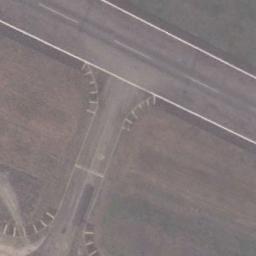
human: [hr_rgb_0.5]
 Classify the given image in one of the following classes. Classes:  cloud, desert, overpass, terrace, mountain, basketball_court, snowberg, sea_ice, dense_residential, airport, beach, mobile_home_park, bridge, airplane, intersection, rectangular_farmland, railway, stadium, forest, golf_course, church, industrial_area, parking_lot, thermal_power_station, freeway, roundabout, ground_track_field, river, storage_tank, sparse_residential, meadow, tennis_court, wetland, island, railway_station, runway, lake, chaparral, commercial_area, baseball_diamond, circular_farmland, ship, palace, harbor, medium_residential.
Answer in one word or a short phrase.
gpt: runway